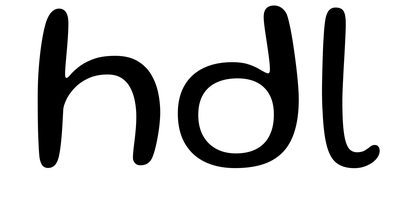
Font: Gluten_Light